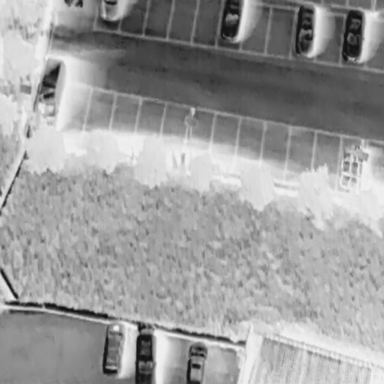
There are six Cars in the infrared image.